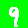
Digit: 9